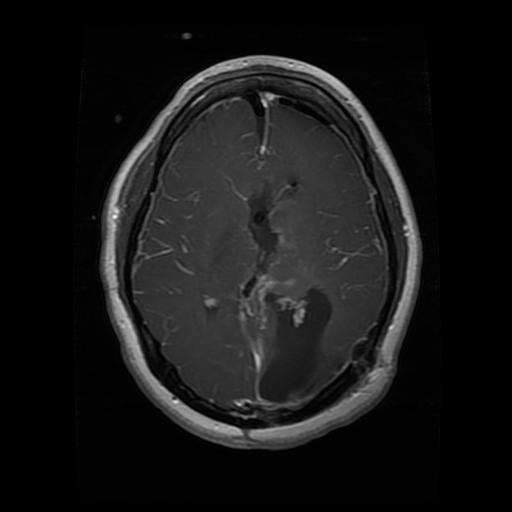
Label: glioma